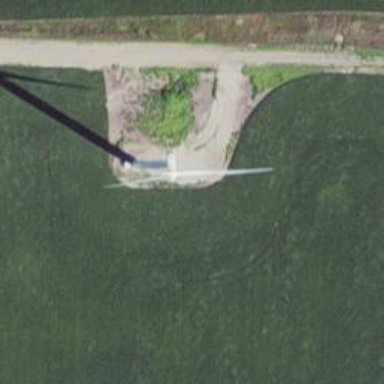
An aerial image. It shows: Wind generator with horizontal axis. The generator is wind turbine.